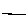
Label: line